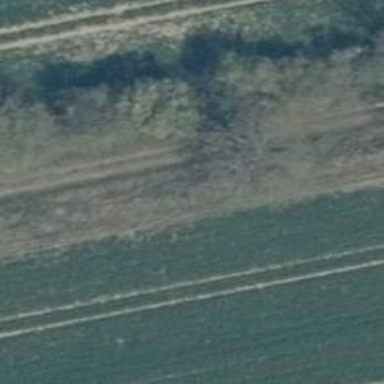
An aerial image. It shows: Row of trees in natural setting.